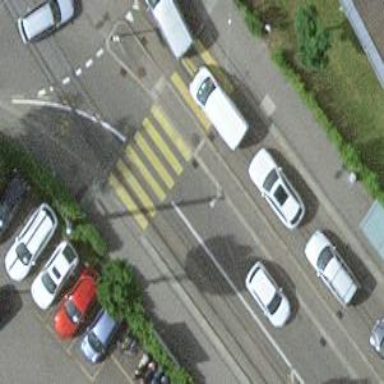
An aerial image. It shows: Bus stop for public transport with tram stop. The location serves tram services.